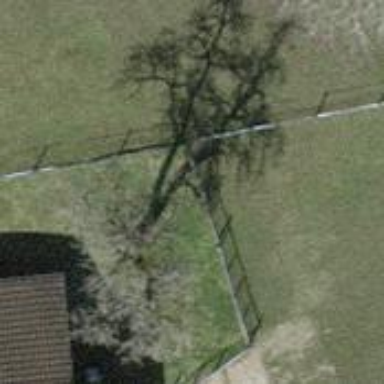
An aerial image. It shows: Urban tree adds touch of nature to the surroundings.